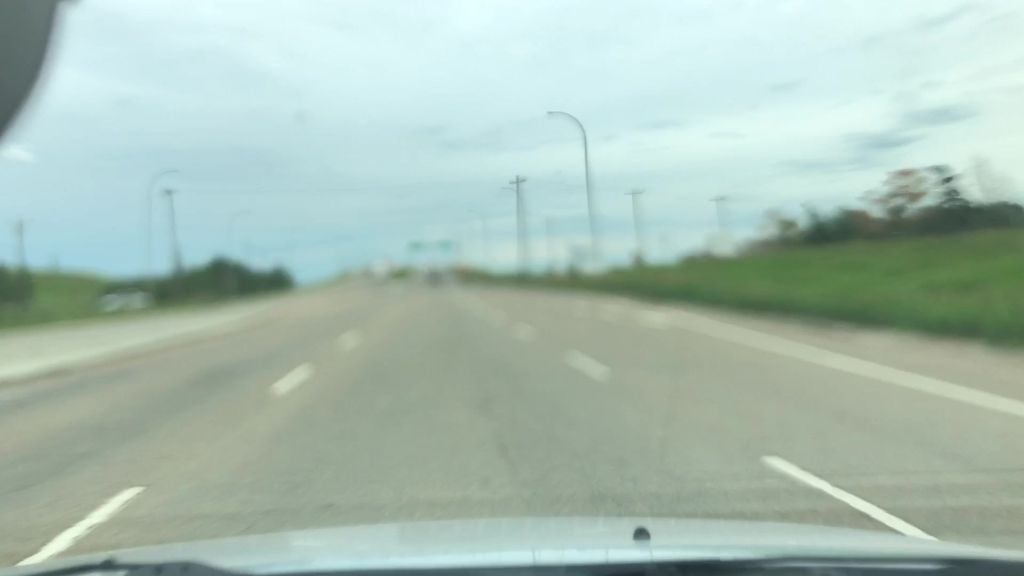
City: edmonton